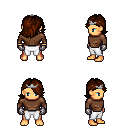
a pixel art fantasy rpg character, male body template, human, tanned skin, brown long-sleeve shirt, white pants, brown swoop hairstyle, silver tiara, metal gloves, four views (front, back, left, right), 2x2 character sprite sheet, small pixel art, hard edges, no anti-aliasing